Question: I'm trying to use PHP to search a string for individual letters and replace it with a bold letters. I created a function to do this which is below:
'''
function matchText($key,$before){
$search = str_split($key);
$after = $before;
foreach($search as $s){
$s1 = strtolower($s);
$r1 = "<b>".$s1."</b>";
$s2 = strtoupper($s);
$r2 = "<b>".$s2."</b>";
$after = str_replace($s1, $r1, $after);
$after = str_replace($s2, $r2, $after);
$after = str_replace("</b><b>","",$after);
}
return $after;
}
'''
I pass in the search string ($key) and the full string to search ($before).
It splits the search string into individual characters to search for and for each character it checks both the lower case and upper case versions and replaces it with a bold version. Finally it gets rid of any connecting HTML < b > tags so I don't end up with a string full of tags.
The problem is when the search string contains a "b" and it replaces all "b"s including the ones in the HTML < b > tags which creates messed up strings.
For example I'm searching a list of names for Fred Campbell and using the search string "campb" I get a result string of:

When what I want to get as a result is "Fred ell"
Is there a way to create an exception in the search not to replace the letter "b" if it is surronded by < > or < / >?
Or maybe a different way of doing this?
EDIT:
This is part of an ajax call which queries a database of names as the user types in a text field. As they type a dropdown list of up to 10 results is given with the search string highlighted in the original string.
So for example, my database has 2 names "Fred Campbell" and "Andrew Flycamp" (random name :P). If the user types "camp" the dropdown list will contain both names with each character of the search string in bold and in their original case.
So "Fred Campbell" becomes "Fred bell" and "Andrew Flycamp" becomes "ndrew Fly"
Notice the upper case in "Campbell" and the lower case in "Flycamp". This should happen even if I search "CAMP" or "Camp" or "camp".
My code does this fine right up until a "b" is added to the search string and things get weird and bold tags get messed up beyond recognition.
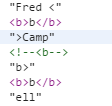
Answer: You will have to create a character class and replace the matched characters by reference ''.
'''
<?php
function matchText($text, $key) {
return preg_replace('/['.$key.']/i', '<b></b>', $text);
}
$text = 'Andrew Flycamp';
//<b>A</b>ndrew Fly<b>c</b><b>a</b><b>m</b><b>p</b>
echo matchText($text, 'camp');
'''
<URL>